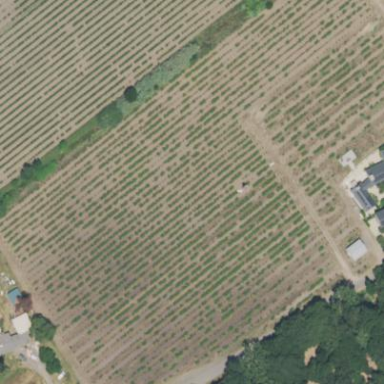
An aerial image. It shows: Vineyard where grapes are grown.